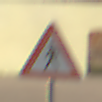
Verkehrszeichen: FussgaengerRechts
Umgebung: Outdoor, Suburban
Tageszeit: Midday
Wetter: PartlyCloudy
Licht: Natural
Jahreszeit: NotSpecified
Kontrast: HighContrast